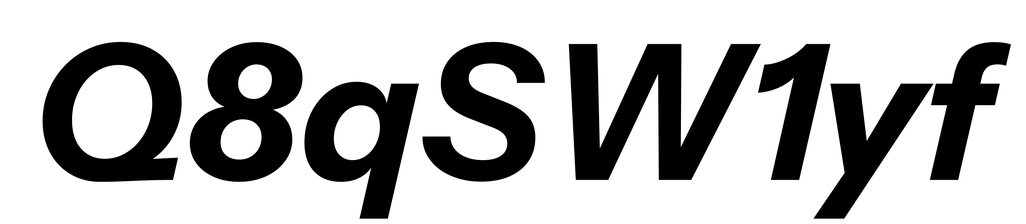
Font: InstrumentSans-Italic_Bold_Italic